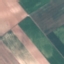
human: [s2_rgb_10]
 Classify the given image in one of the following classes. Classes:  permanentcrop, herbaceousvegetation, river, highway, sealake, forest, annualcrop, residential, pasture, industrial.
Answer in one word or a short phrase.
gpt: AnnualCrop